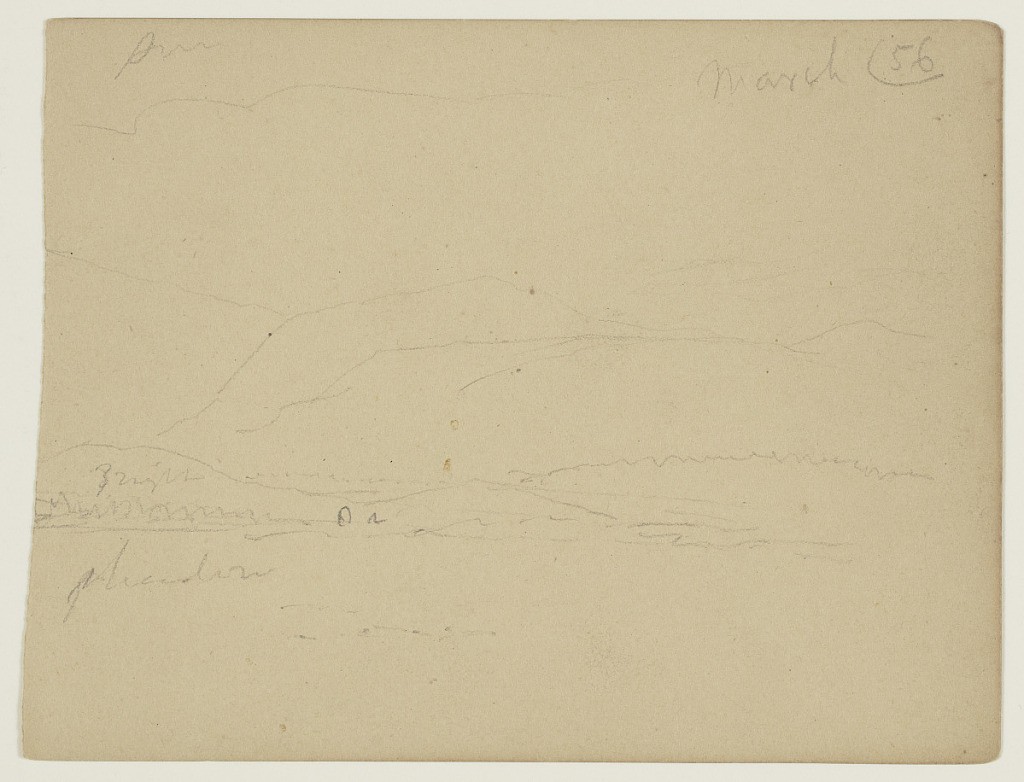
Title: Mountains and Lake, Part Two
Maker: Frederic Edwin Church, American, 1826–1900
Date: March 1856
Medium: Graphite on tan wove paper
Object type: drawing
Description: Loose landscape sketch showing the second part of a panoramic view of a mountain range, as seen from across a lake, which is visible in the foreground. Across the surface of the water in the middle distance, the woods and foothills are visible before giving way to the rugged mountain range in the background. Above, lightly-sketched clouds are faintly visible.